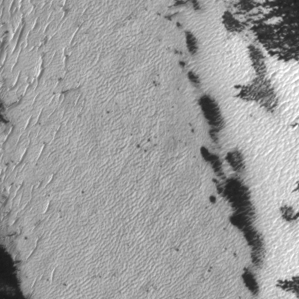
Label: frost